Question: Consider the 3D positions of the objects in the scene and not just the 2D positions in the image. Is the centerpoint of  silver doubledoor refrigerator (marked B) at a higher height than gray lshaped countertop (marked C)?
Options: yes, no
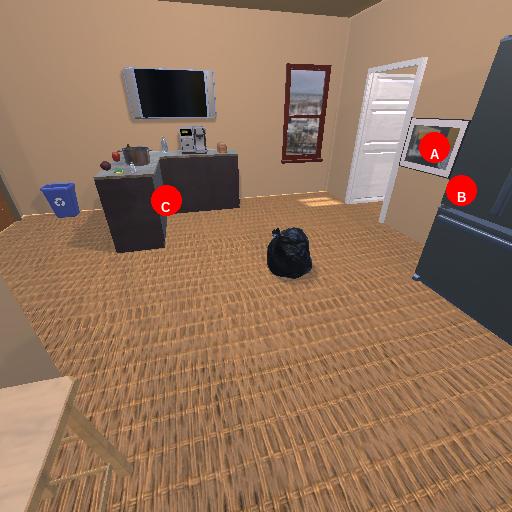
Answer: yes